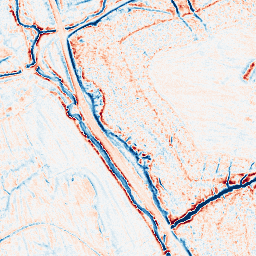
Category: edge_preserving
Decomposition family: anisotropic_diffusion
Decomposition parameters: iterations: 20
kappa: 30
gamma: 0.1
Upsampling method: edge_directed
Upsampling parameters: scale: 4
Upsampling scale: 4